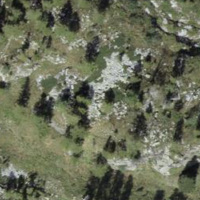
EUNIS habitat code: 26
Species observed at this site:
Periparus ater